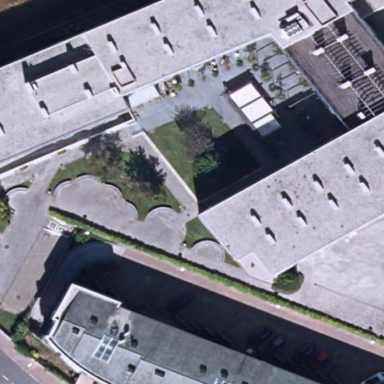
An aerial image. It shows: Nursing home building.